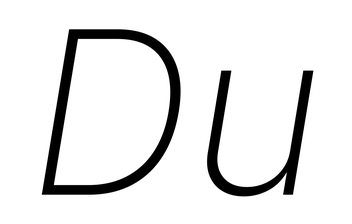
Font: Inter-Italic_ExtraLight_Italic